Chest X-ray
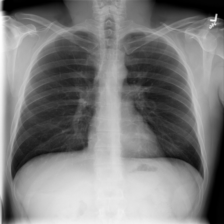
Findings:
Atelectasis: negative
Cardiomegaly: negative
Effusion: negative
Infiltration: negative
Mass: negative
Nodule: negative
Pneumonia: negative
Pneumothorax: negative
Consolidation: negative
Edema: negative
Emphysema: negative
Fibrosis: negative
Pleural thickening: negative
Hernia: negative